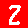
Digit: 2